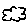
Label: cloud